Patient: sex F, age 29
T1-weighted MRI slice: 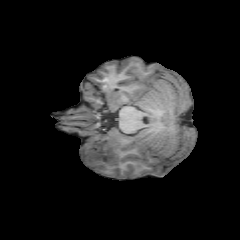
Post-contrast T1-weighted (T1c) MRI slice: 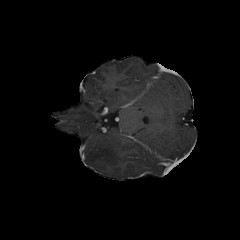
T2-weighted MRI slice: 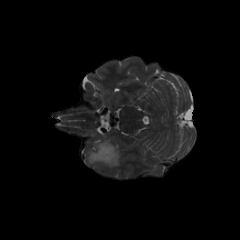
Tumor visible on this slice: yes
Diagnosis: Astrocytoma, IDH-mutant
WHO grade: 2